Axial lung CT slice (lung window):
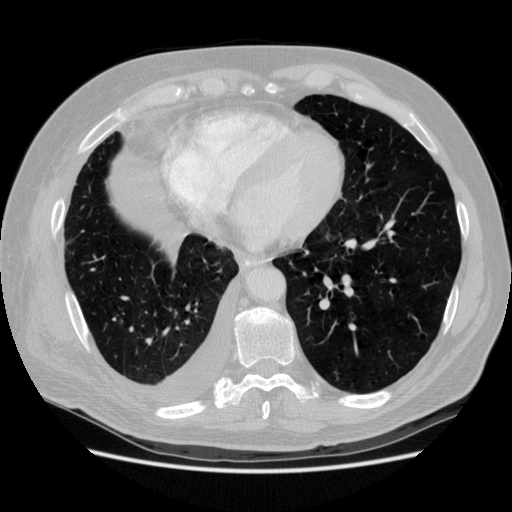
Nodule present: no